Question: All my html elements are being positioned where I want them, except one, and I can't see why it should be the exception. The css snipped to exclude non relevant parts is:
'''
body {
position:relative;
}
ul {
position:absolute;
list-style:none;
margin:0px;
padding:0px;
}
li: {
position: relative;
top: 90px;
display: block;
height: 80px;
}
#track_title {
position:absolute;
top: 1px;
left: 80px;
font-size: 15px;
font-weight: bold;
}
<ul>
<li>
<img src="image.png">
<h2 id = "track_title">Title</h2>
<h3 id = "artist_name">Name</h3>
'''
However as you can see from the screenshot the Title is appearing more than 1px from the top of its parent li. What am I doing incorrectly?

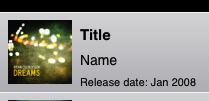
Answer: There are default margins and padding for h2 & h3 element. You should set it with your fixed values.